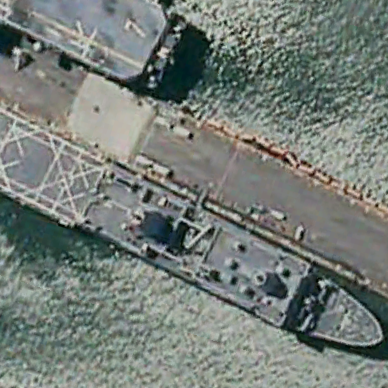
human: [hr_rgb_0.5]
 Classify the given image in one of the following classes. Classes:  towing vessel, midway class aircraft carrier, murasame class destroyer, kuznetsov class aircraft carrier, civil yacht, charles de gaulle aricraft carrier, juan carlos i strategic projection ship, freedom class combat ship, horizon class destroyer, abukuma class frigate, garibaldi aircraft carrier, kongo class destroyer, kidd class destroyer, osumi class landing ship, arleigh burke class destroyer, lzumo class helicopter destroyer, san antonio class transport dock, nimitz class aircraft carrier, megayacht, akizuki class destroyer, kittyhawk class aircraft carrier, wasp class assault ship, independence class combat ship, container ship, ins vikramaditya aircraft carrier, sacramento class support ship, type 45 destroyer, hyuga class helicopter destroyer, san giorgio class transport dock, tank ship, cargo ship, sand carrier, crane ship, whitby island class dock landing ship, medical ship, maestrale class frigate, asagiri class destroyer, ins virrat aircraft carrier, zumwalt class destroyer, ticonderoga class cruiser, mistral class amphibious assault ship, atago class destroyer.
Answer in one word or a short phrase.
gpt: San Antonio class transport dock